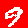
Digit: 9